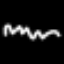
Label: squiggle